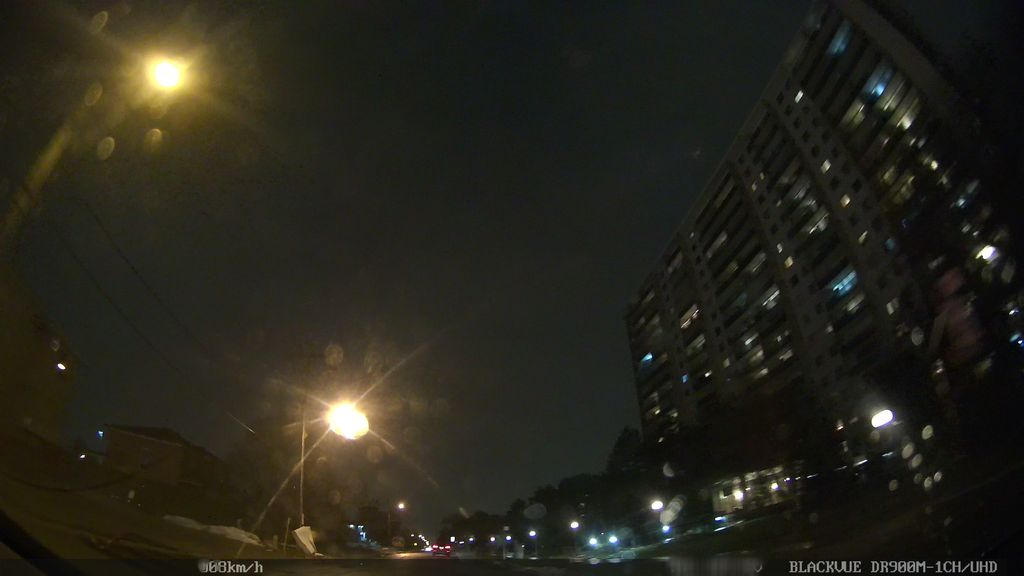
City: toronto